Field crop: tomato
Growth stage: 1
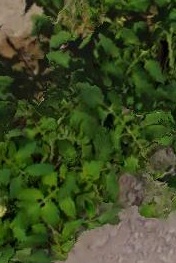
Species: tomato